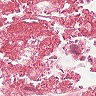
Metastatic tissue present: no